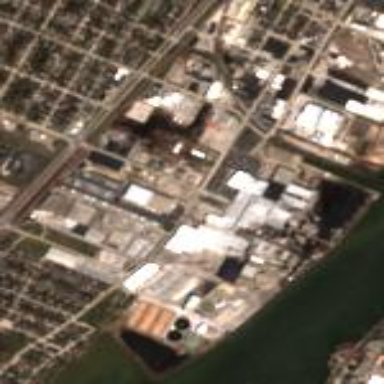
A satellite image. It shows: Industrial area.